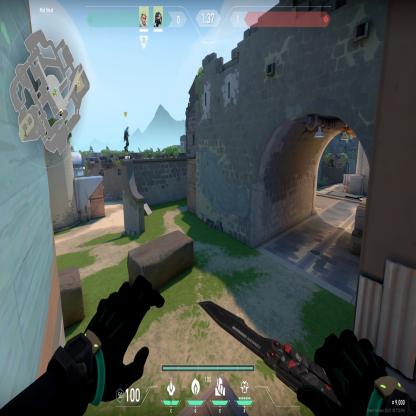
Label: teammate